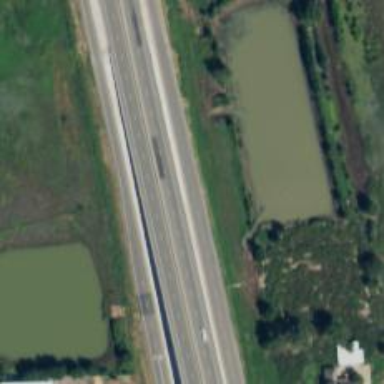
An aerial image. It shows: Trunk link highway.